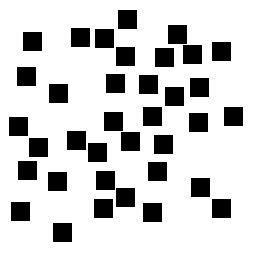
Squares: 36
Triangles: 0
Stars: 0
Total shapes: 36